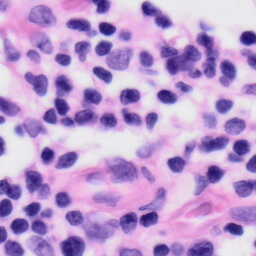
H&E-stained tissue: Skin